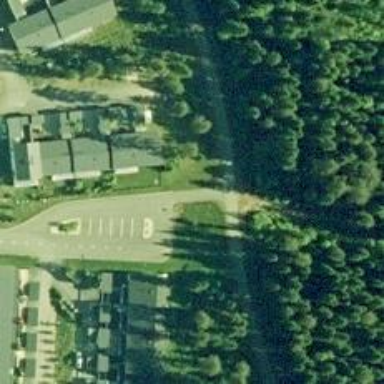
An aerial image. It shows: Asphalt cycleway.